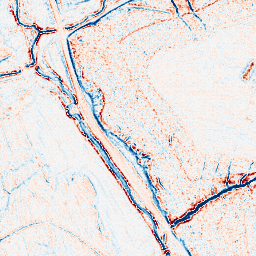
Category: edge_preserving
Decomposition family: anisotropic_diffusion
Decomposition parameters: iterations: 5
kappa: 50
gamma: 0.2
Upsampling method: sinc_blackman
Upsampling parameters: scale: 4
kernel_size: 8
Upsampling scale: 4